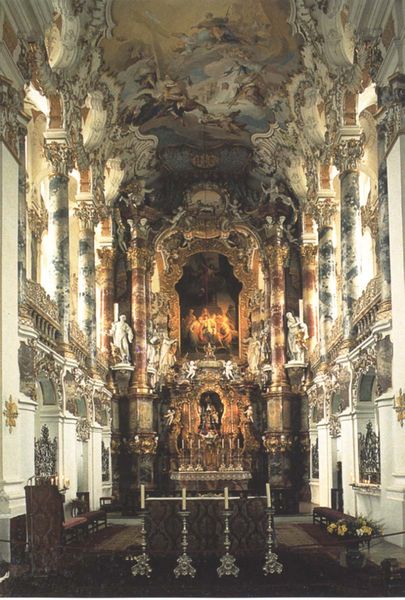
Titel: Wallfahrtskirche Wies
Künstler: Dominikus Zimmermann
Standort: Wies, Wallfahrtskirche zum Gegeißelten Heiland (EU - D - BW)
Schlagwörter: gemälde, blumen, licht, stühle, säulen, silber, innenraum, kirche, gold, figuren, kerzen, stuck, balustrade, dom, altar, statuen, fresken, deckengemälde, fresko, maria, stehpult, marock, 4 kerzen